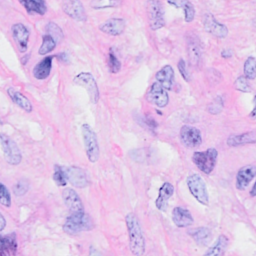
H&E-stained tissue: Breast